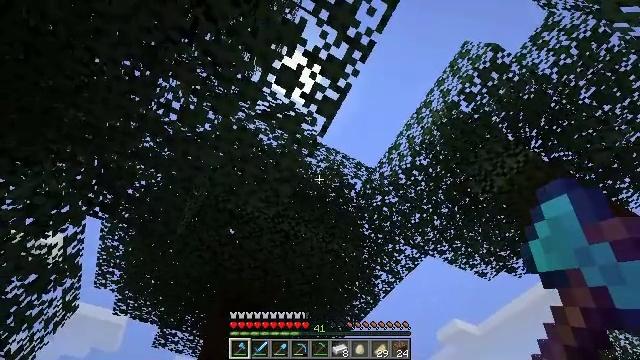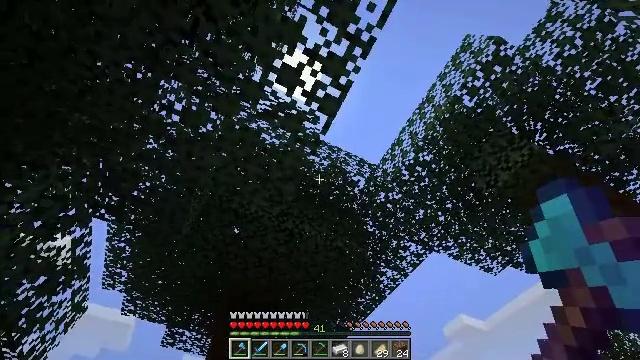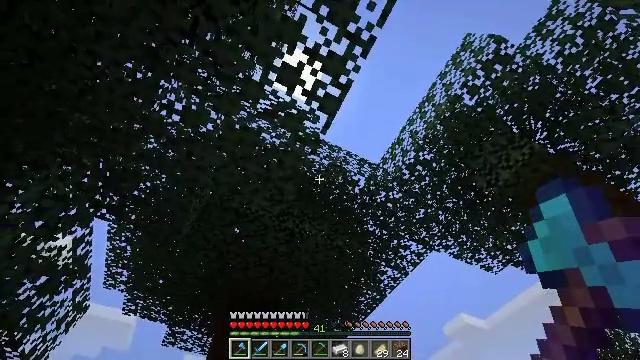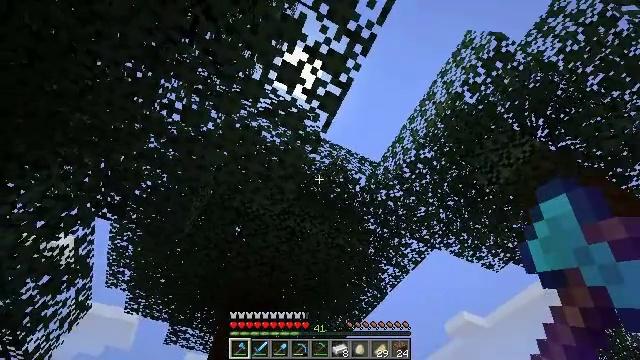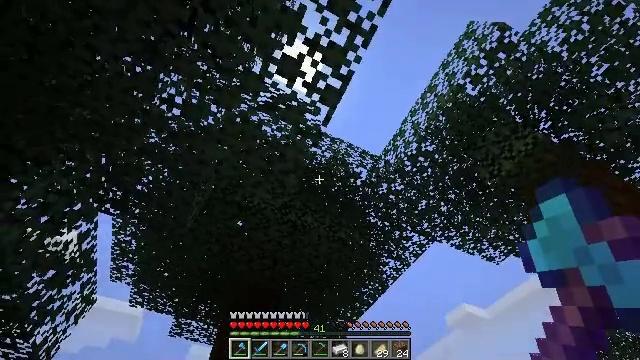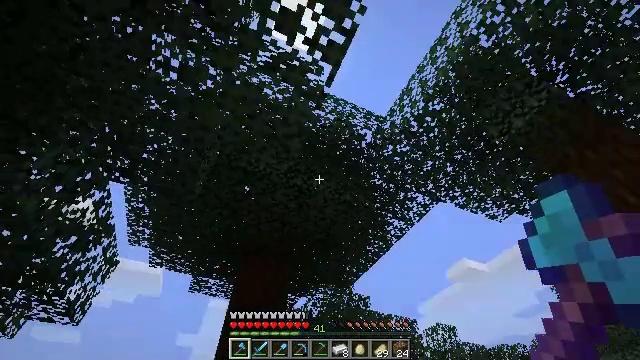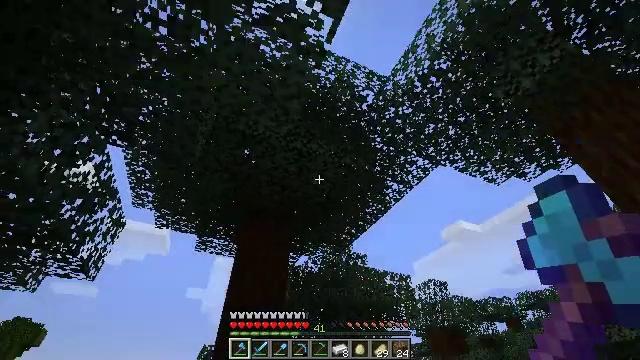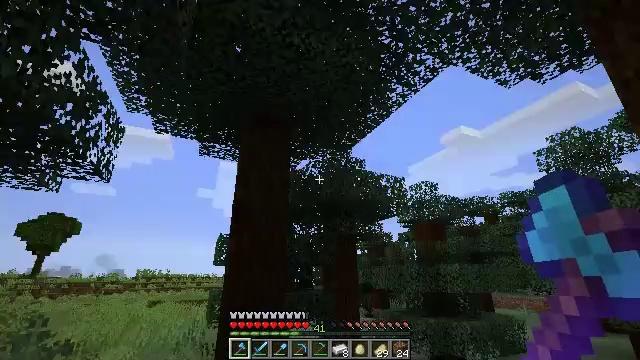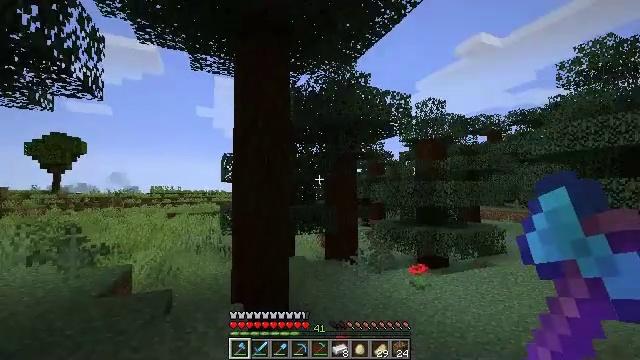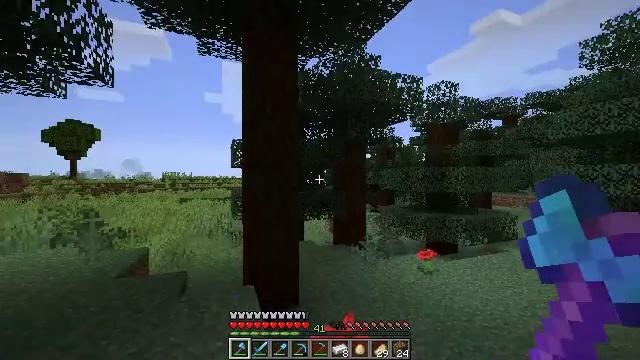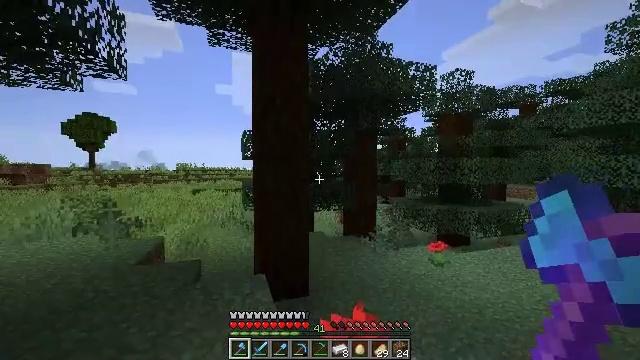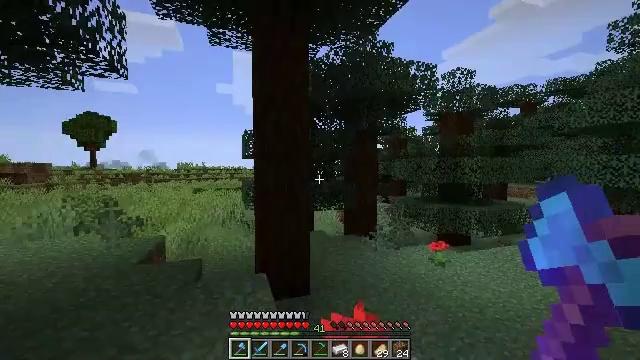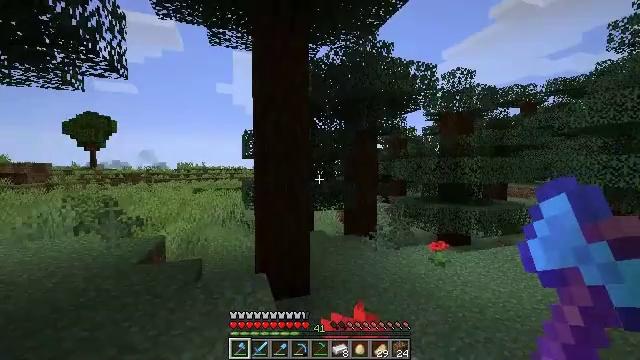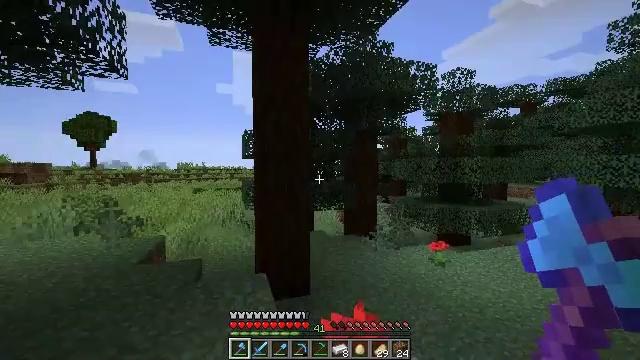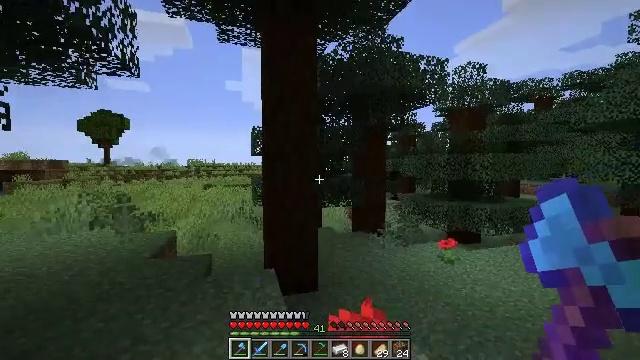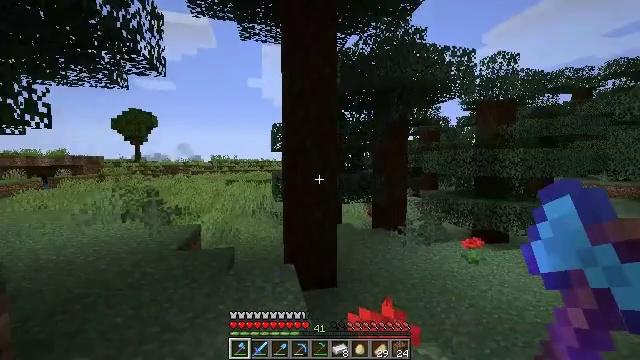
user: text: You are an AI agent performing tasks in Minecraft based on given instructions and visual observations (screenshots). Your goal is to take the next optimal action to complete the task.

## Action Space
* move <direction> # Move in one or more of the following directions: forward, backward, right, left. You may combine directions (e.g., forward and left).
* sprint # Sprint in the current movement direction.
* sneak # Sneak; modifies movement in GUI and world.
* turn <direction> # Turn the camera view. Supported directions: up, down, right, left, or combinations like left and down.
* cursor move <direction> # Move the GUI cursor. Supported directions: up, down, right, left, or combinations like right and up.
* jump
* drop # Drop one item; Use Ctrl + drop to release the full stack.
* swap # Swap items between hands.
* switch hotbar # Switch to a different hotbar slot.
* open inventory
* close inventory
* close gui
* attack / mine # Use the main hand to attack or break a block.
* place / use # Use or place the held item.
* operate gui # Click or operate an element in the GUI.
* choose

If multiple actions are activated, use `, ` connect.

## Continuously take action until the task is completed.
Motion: motion action
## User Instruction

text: Gather bee nest from a tree in the forest.
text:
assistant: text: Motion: turn left
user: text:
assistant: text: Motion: no_op
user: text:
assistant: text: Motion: no_op
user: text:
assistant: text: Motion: turn down
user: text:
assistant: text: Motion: turn left and down
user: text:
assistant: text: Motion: turn down
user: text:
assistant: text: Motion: turn down
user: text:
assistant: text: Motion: turn down
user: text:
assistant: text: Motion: turn left and down
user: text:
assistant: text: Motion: turn left and down
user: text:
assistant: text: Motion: no_op
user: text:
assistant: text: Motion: no_op
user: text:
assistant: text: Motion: no_op
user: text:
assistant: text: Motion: turn left
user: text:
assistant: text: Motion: move forward, turn left
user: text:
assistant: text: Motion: move forward and move right, turn left and down
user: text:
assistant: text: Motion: move forward and move right, turn left and down
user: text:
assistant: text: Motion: move forward and move right, turn left
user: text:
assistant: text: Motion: move forward and move right, turn left
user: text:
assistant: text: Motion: move forward and move right, turn left
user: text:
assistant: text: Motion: move forward and move right, turn left
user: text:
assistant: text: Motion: move forward and move right, turn left
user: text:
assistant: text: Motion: move forward and move right, turn left
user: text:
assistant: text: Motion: move forward and move right, turn left
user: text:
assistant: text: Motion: move forward and move right, sprint, turn left
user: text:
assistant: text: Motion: move forward and move right, sprint, turn left
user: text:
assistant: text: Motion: move forward, sprint
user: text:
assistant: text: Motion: move forward, sprint, turn left
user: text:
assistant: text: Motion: move forward
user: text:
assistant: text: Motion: move forward